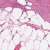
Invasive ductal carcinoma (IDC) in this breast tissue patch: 0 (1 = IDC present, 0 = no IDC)